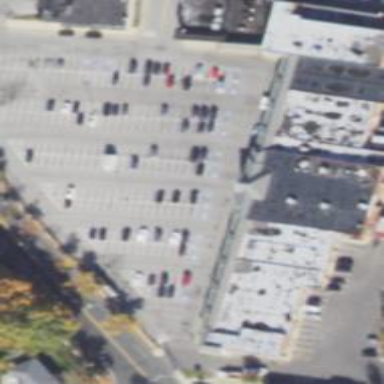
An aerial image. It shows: Retail area.